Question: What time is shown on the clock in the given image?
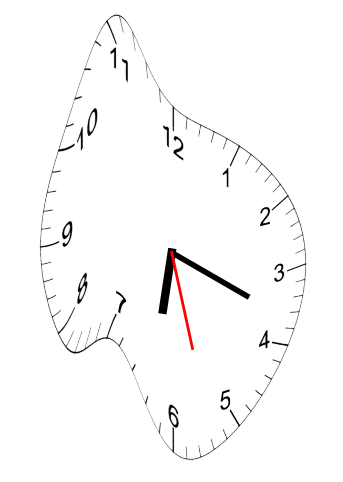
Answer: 06:18:27